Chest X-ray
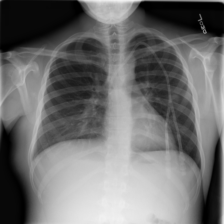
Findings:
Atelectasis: negative
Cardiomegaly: negative
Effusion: negative
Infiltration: negative
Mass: negative
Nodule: negative
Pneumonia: negative
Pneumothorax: negative
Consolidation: negative
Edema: negative
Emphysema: negative
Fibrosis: negative
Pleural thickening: negative
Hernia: negative